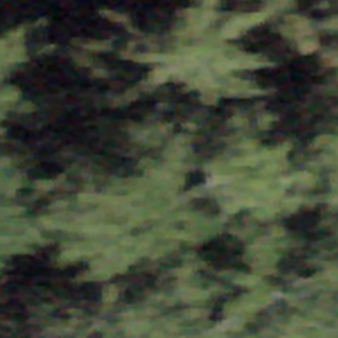
Label: other